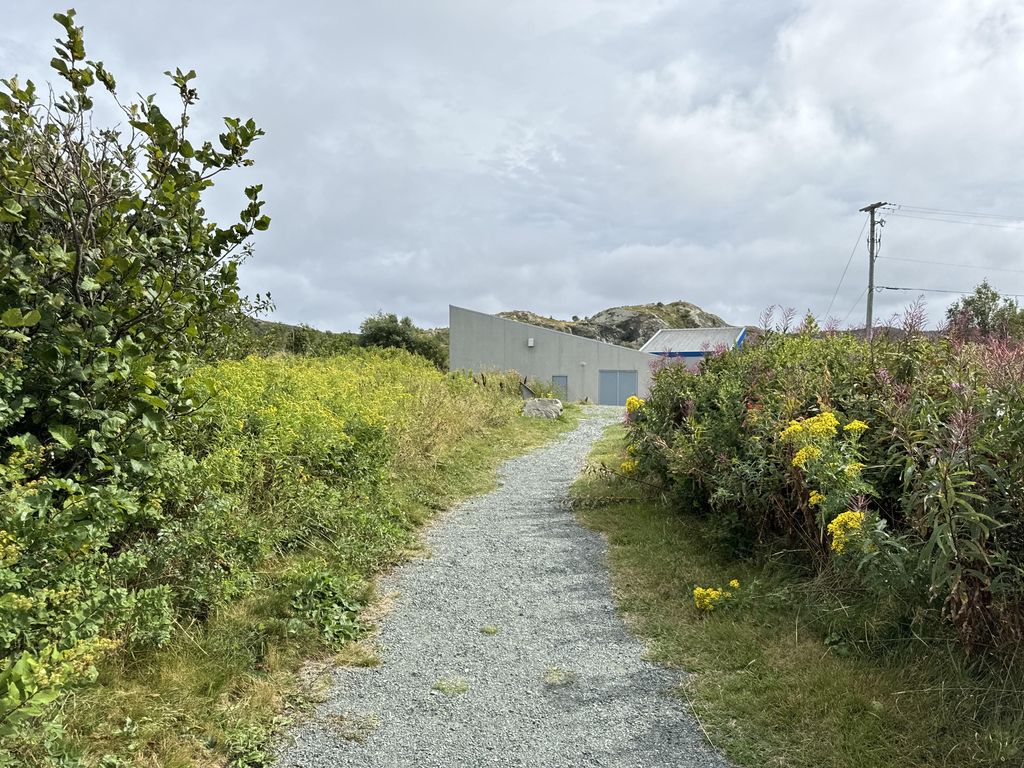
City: st_johns